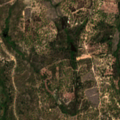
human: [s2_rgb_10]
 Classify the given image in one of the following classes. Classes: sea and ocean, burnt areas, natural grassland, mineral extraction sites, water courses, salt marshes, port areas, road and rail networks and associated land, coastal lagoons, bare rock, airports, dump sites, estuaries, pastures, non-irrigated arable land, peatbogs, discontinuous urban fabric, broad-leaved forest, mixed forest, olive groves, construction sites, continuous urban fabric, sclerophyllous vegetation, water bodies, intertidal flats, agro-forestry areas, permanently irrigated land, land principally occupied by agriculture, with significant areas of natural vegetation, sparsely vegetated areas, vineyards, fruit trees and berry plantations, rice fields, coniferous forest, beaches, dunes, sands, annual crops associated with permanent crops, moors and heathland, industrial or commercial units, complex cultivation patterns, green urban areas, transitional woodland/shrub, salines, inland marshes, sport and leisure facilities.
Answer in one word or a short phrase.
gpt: broad-leaved forest